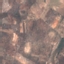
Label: PermanentCrop